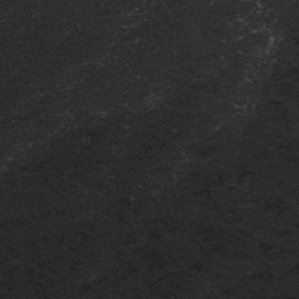
Label: frost